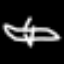
Label: airplane